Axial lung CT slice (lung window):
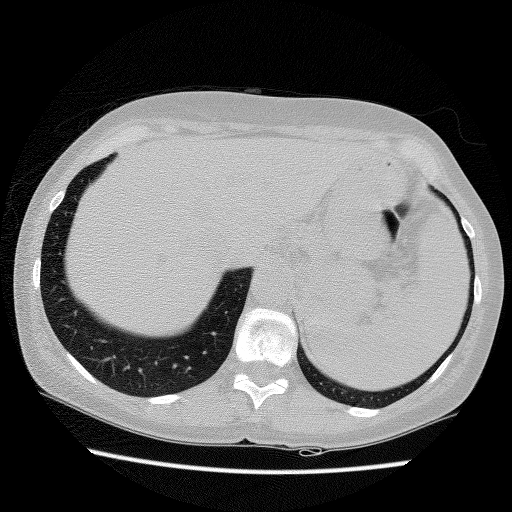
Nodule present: no